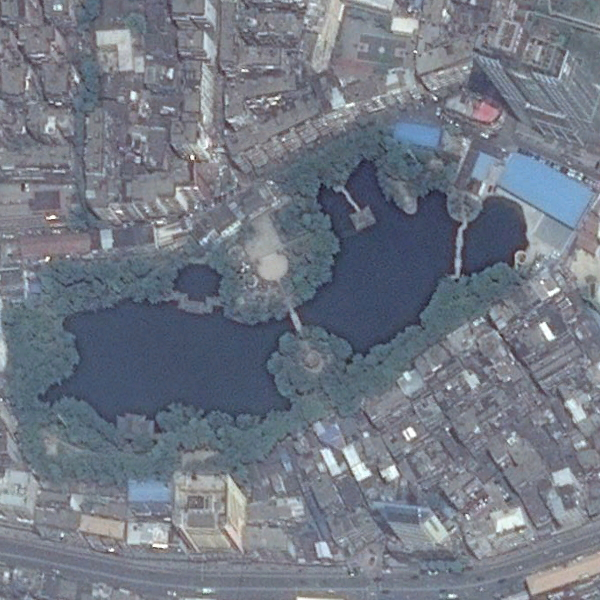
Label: Park